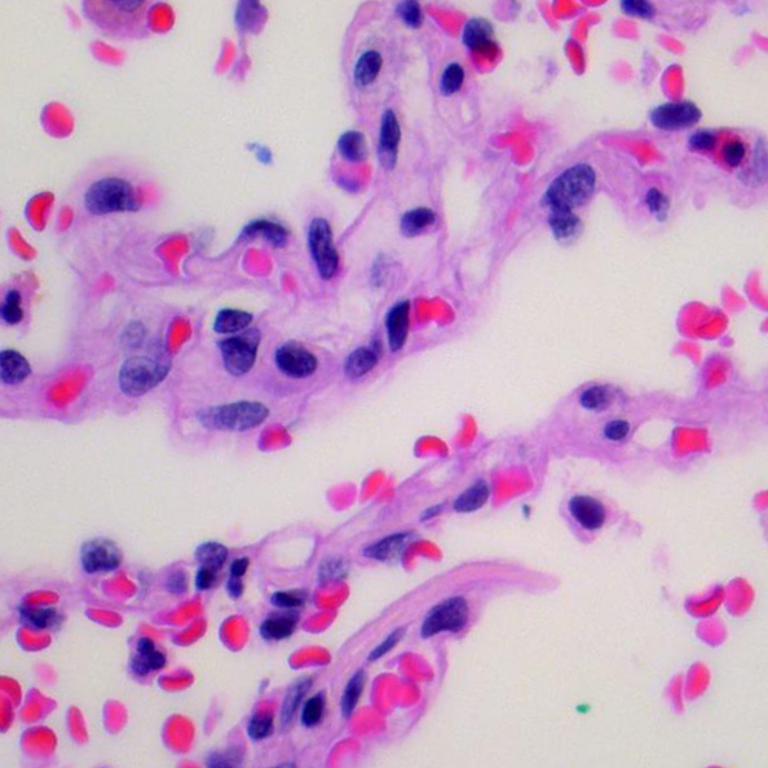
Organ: lung
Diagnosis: benign